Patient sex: M
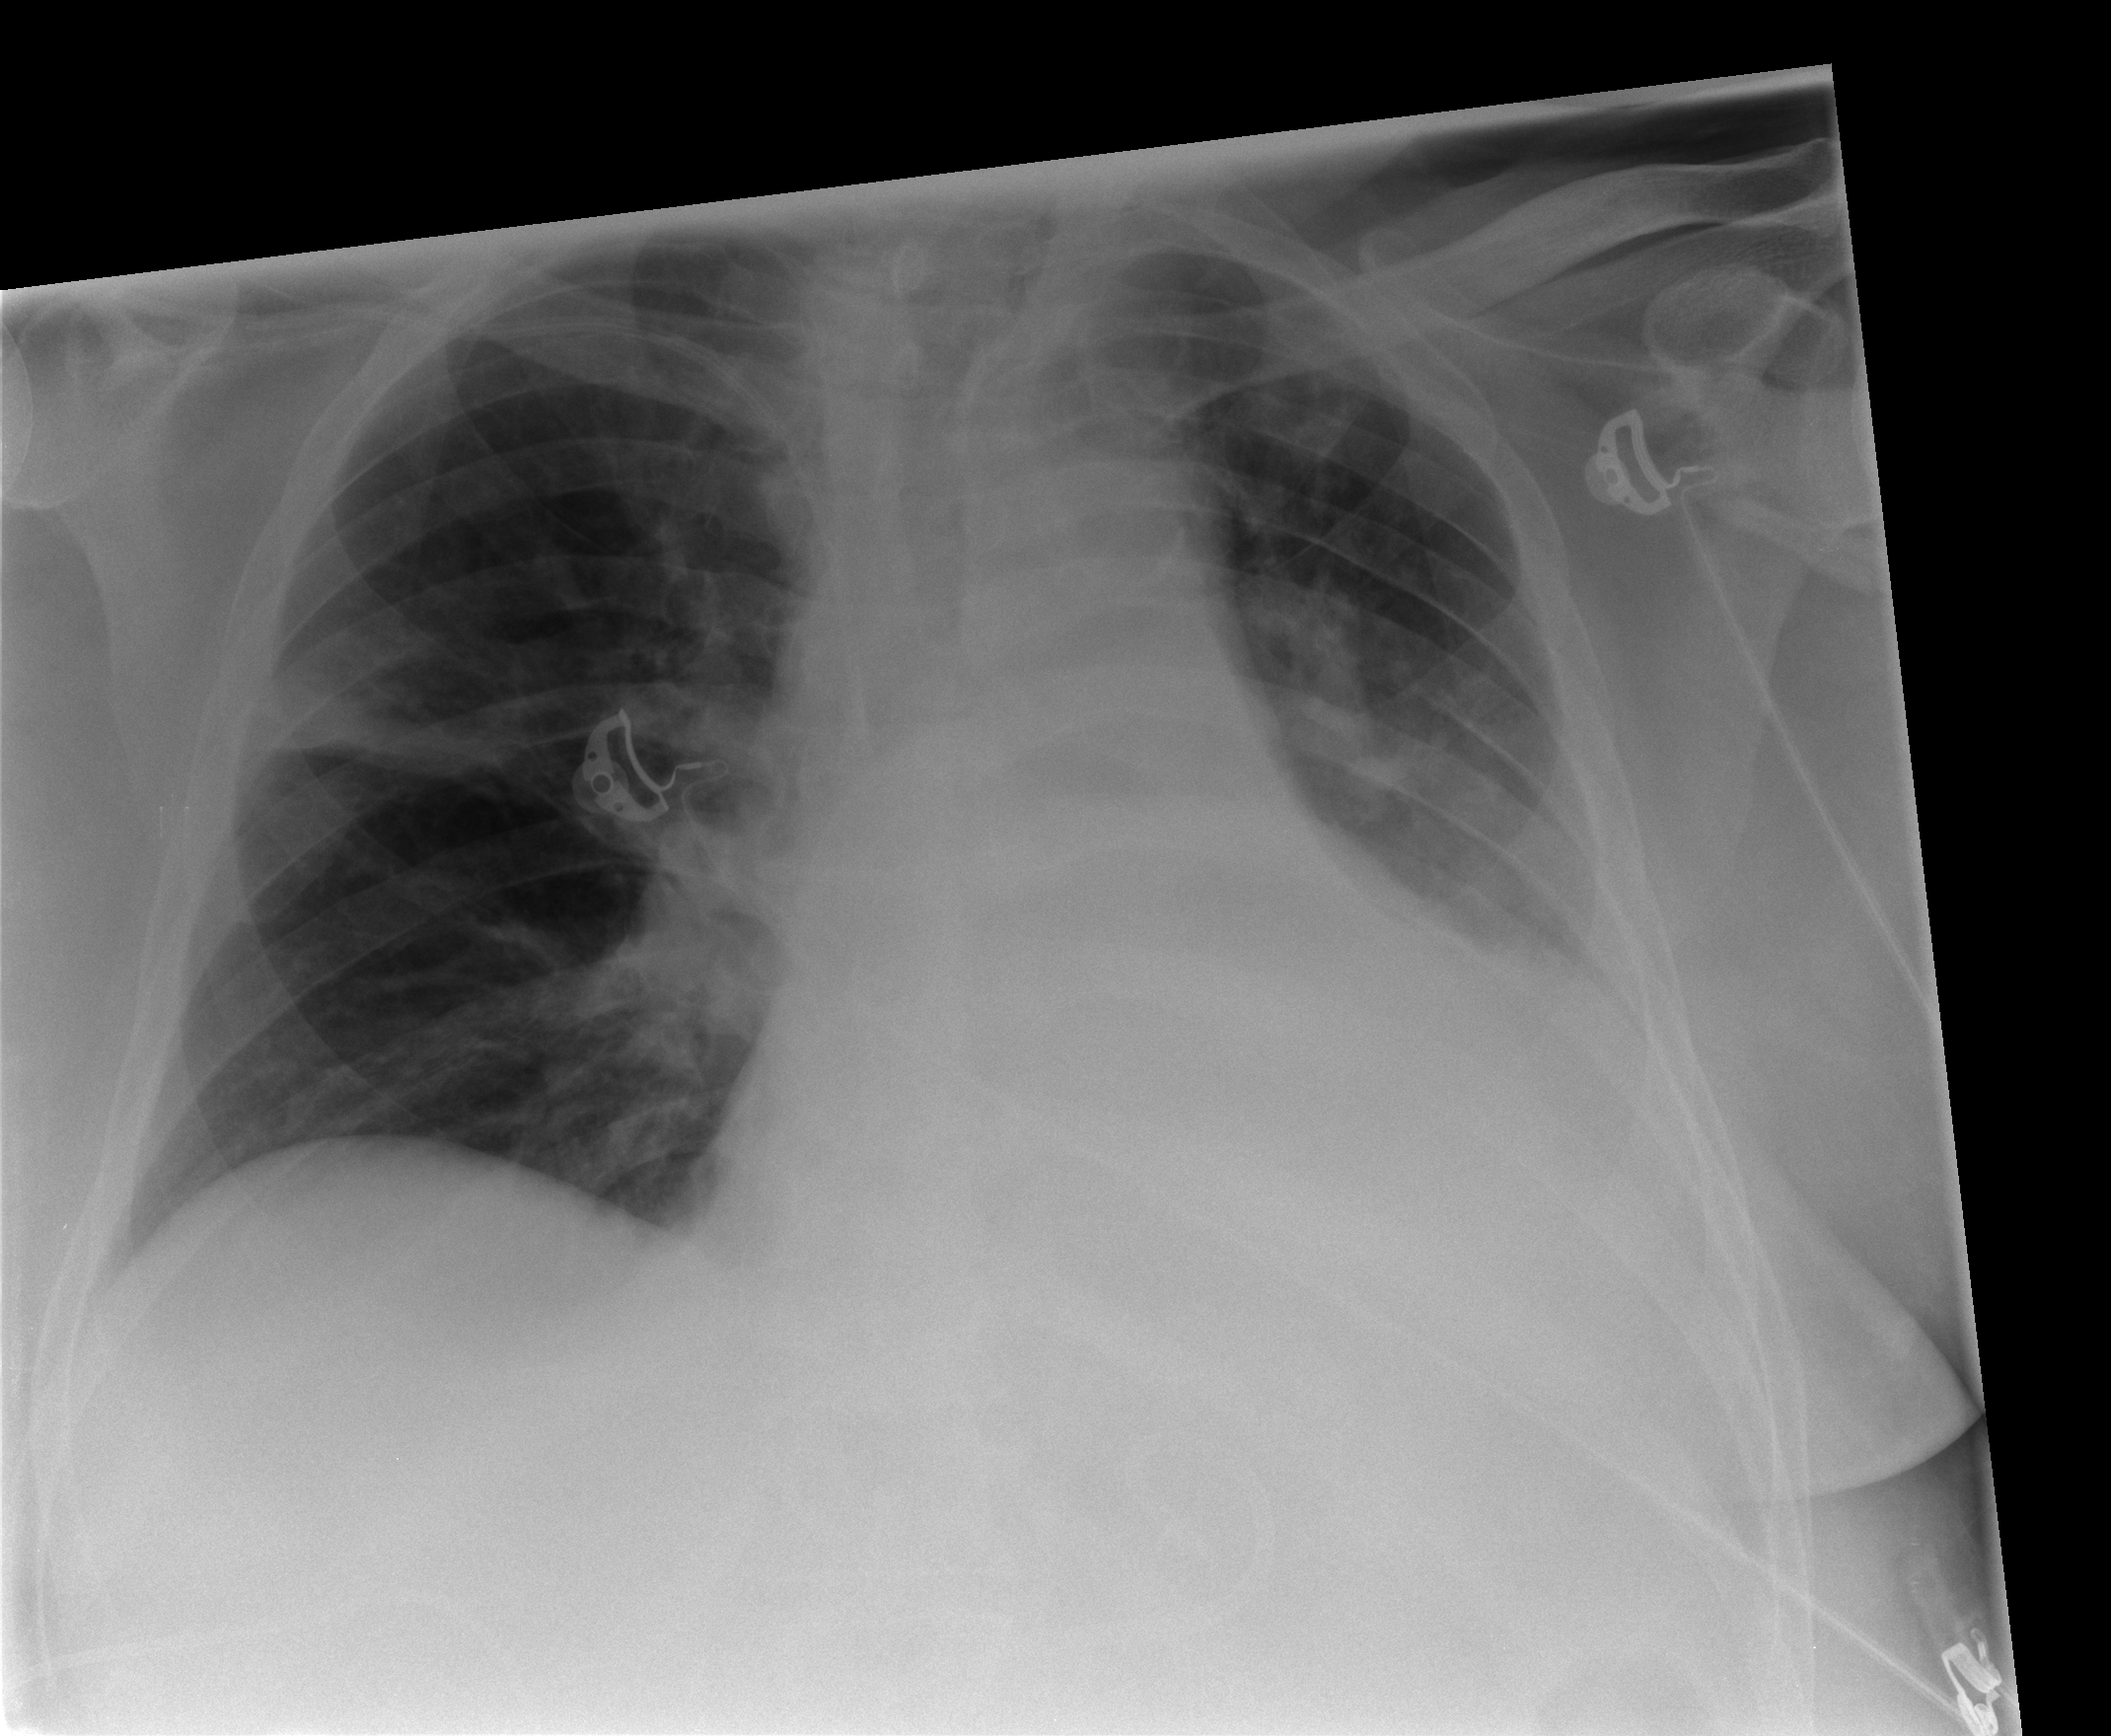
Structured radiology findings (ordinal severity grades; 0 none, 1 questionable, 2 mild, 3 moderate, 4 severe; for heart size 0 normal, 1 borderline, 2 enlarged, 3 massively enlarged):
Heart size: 2
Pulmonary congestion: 2
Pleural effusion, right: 0
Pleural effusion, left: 3
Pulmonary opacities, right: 0
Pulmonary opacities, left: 1
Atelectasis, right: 2
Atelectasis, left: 2